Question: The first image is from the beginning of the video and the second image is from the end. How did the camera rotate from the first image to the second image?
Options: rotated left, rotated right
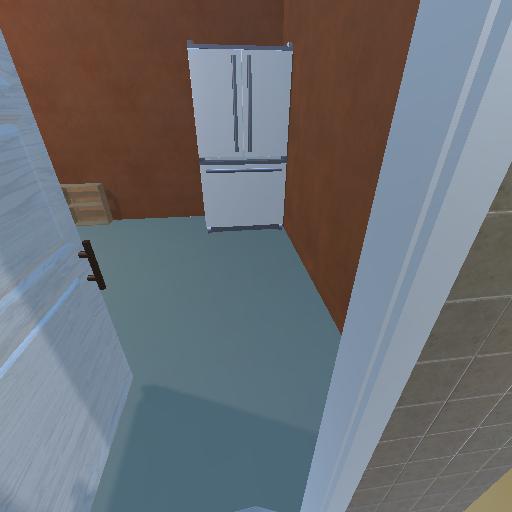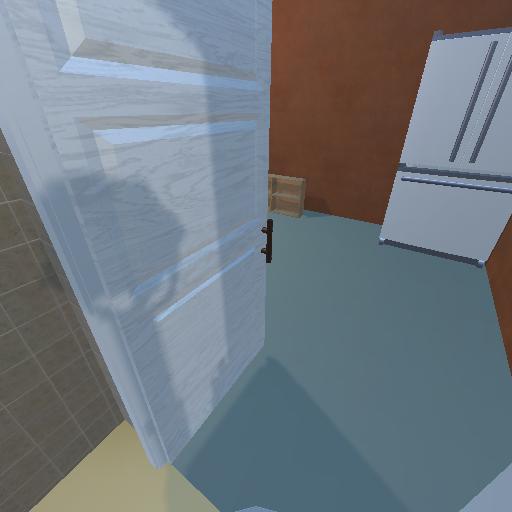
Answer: rotated left